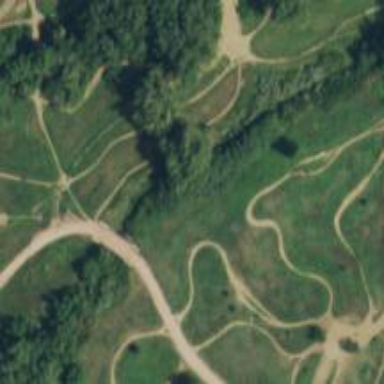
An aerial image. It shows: Cycling track which is designated as cycleway. It is suitable for cycling as form of leisure and sport.